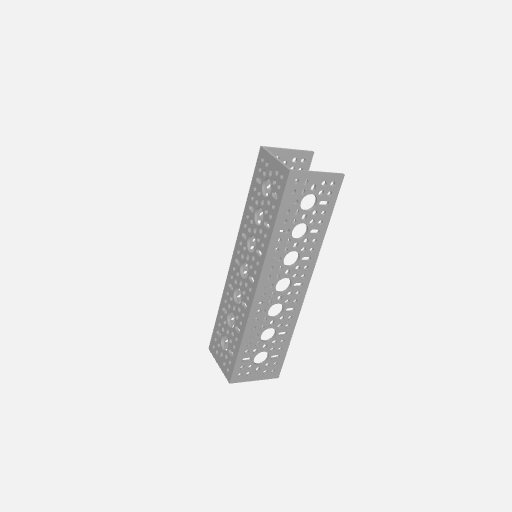
Part: UChannel7H